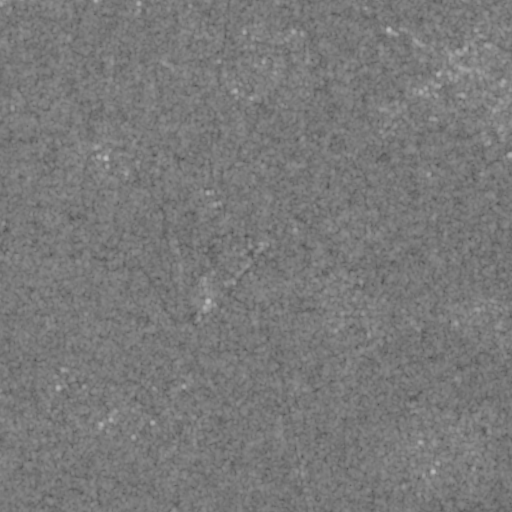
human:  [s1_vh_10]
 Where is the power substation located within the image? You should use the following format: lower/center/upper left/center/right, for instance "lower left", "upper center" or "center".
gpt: The power substation is located in the lower center of the image.
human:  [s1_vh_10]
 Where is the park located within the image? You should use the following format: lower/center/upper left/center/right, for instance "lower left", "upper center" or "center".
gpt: There is no park in the image.

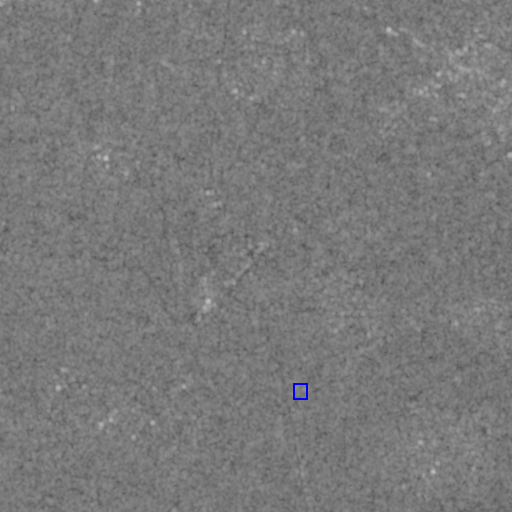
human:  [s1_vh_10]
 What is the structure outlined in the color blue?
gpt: The structure outlined in blue is a power substation.
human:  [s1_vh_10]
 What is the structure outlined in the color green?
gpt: There is no green outline.